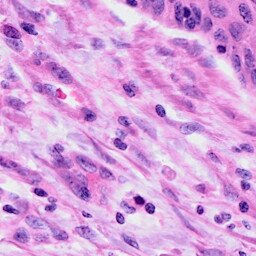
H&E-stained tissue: Cervix